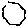
Label: hexagon